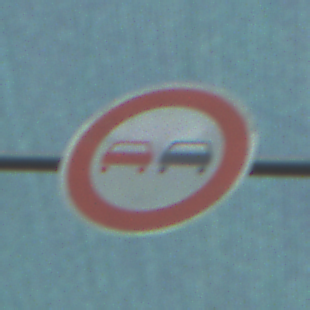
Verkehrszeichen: Ueberholverbot
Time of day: MorningAfternoon
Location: Roofed (Special)
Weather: PartlyCloudy
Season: NotSpecified
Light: Natural